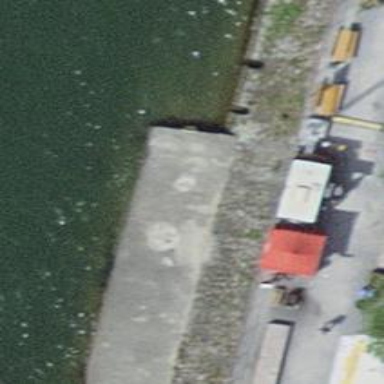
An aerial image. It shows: Ferry terminal.